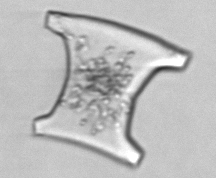
Label: Eucampia